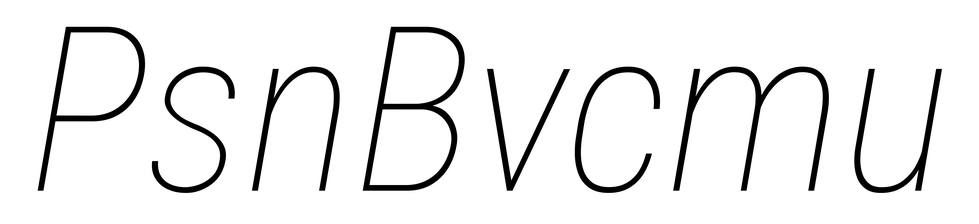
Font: Roboto-Italic_Condensed_Thin_Italic